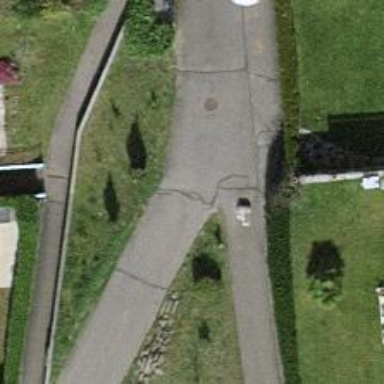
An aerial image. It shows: Bollard barrier.